Question: I'm learning Emacs and lisp environment, doc-view is very good solution for viewing pdf files. I want to change font of doc-view because I don't see some characters clearly.
How can I change the font for doc-view?
Screenshot:

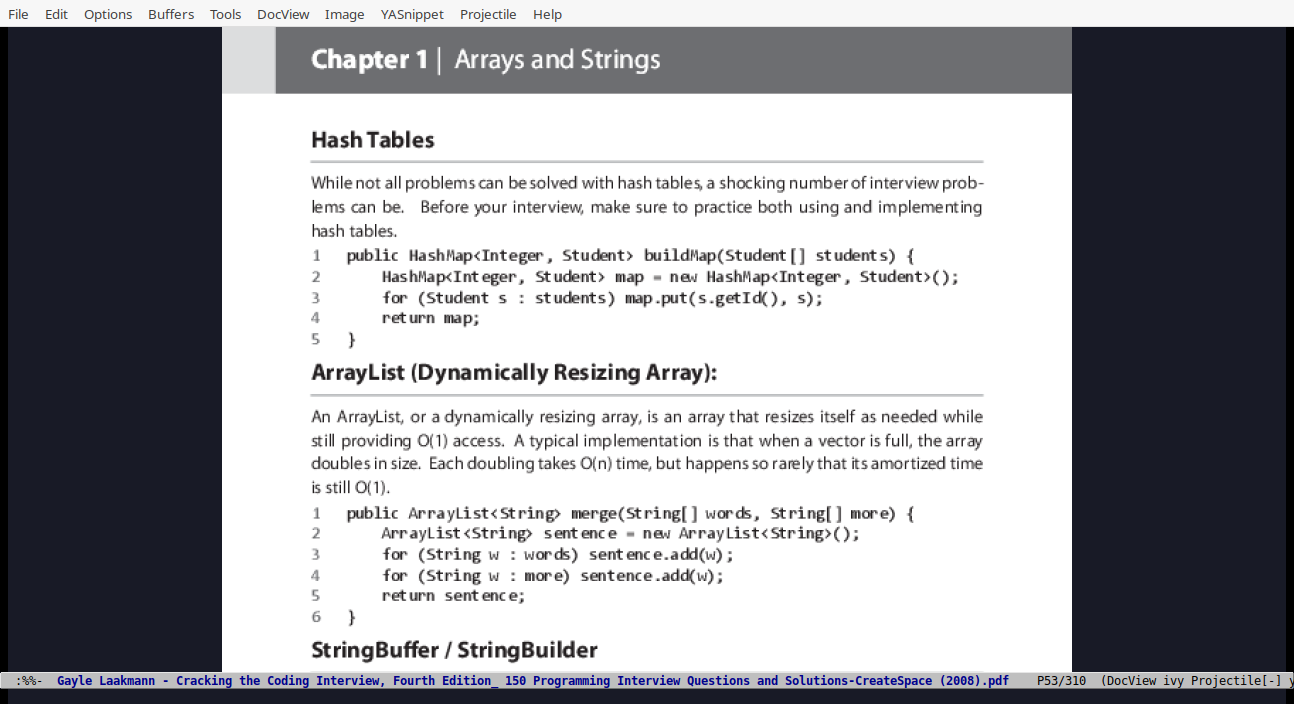
Answer: I solved problem,
we need to change resolution it helps :
> (require 'doc-view)
(setq doc-view-resolution 144)